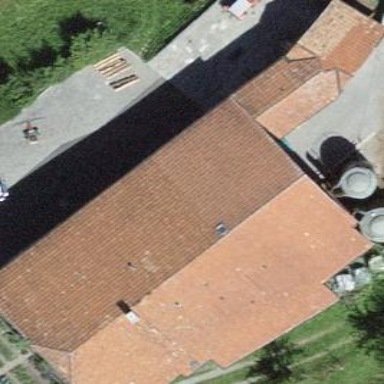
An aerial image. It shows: Farm building.